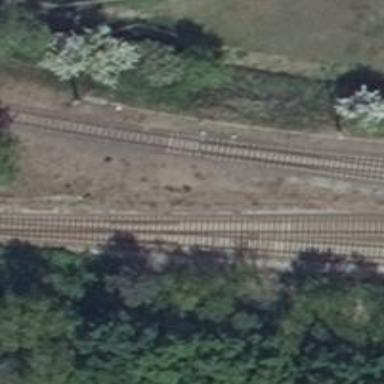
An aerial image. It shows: Railway switch.